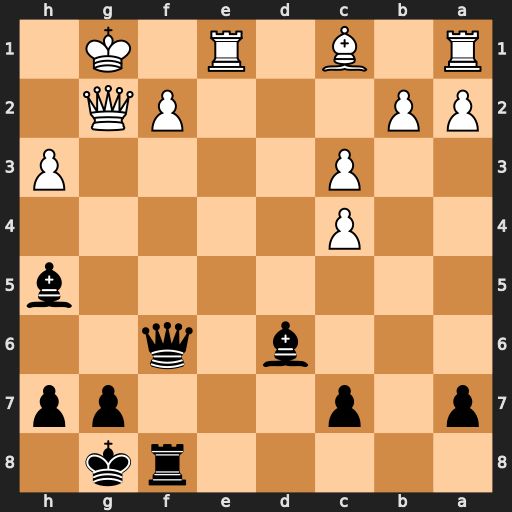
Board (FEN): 5rk1/p1p3pp/3b1q2/7b/2P5/2P4P/PP3PQ1/R1B1R1K1
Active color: b
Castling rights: -
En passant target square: -
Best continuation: Bf3 Qg5 Qf7